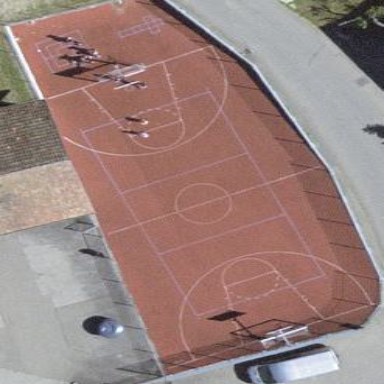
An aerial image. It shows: Basketball court in the leisure land pitch.